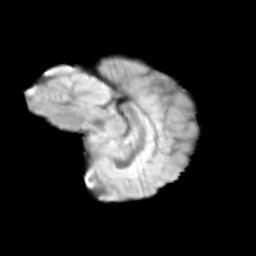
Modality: T2w
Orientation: sagittal
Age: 14
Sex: female
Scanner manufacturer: siemens
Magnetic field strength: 3 T
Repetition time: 3.8 s
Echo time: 0.07 s